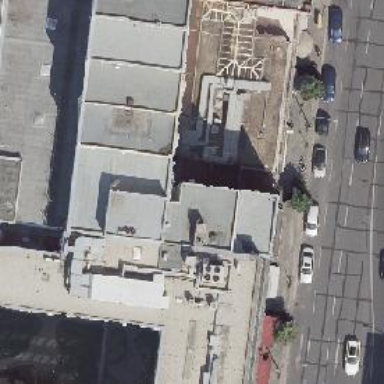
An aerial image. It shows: Part of the building is designated for commercial use.